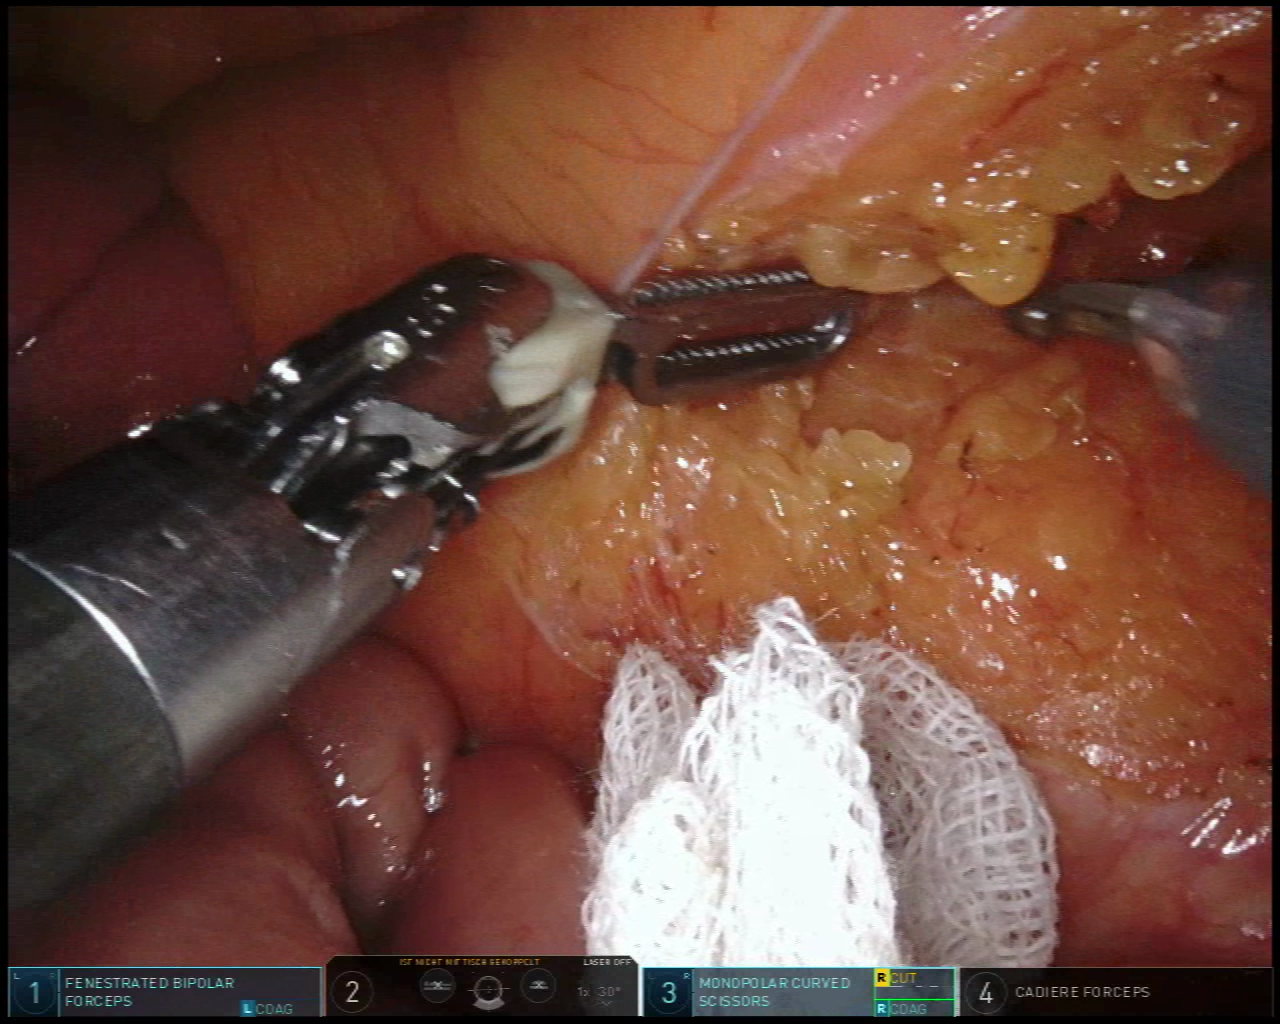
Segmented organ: small_intestine
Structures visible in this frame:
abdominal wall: yes
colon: no
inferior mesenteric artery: no
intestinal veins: no
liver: no
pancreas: no
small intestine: yes
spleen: no
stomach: no
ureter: no
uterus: no
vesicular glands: no